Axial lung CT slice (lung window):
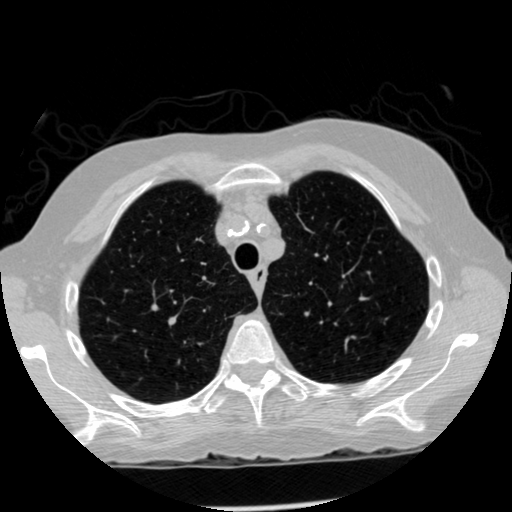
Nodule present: no